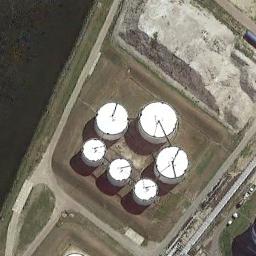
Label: storage_tank